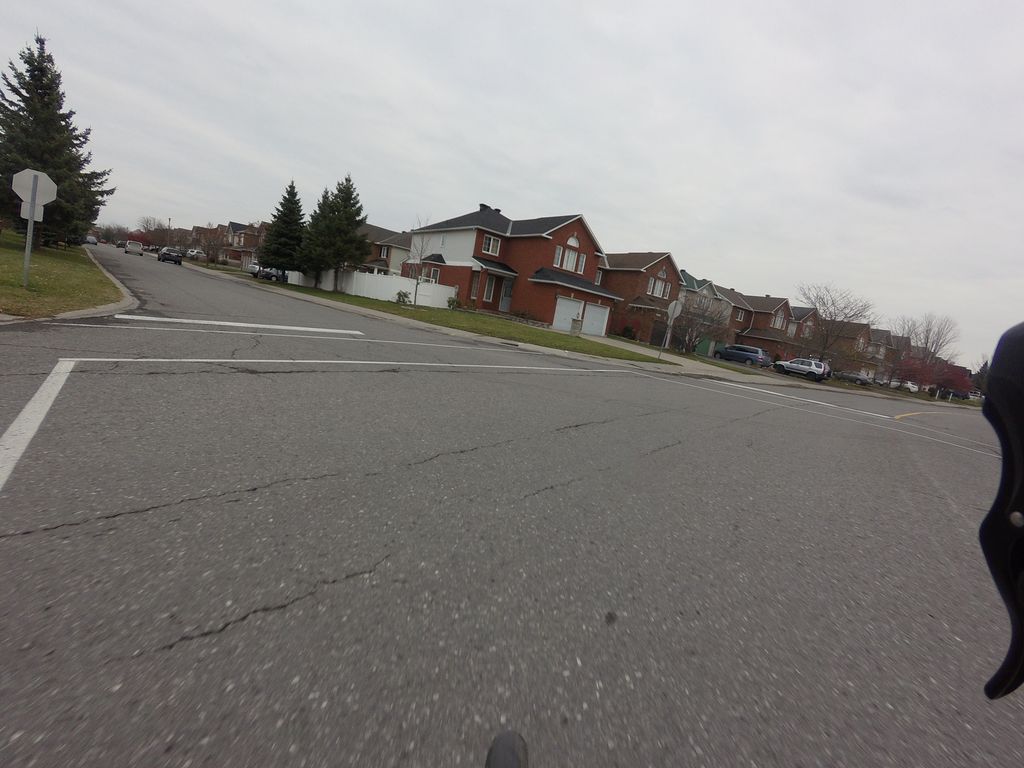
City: ottawa-gatineau